Field crop: maize
Growth stage: 2
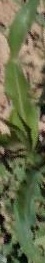
Species: maize